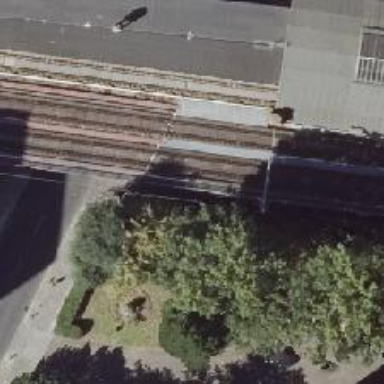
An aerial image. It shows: Bridge carrying electrified railway line with contact line. The railway line is ballastless.